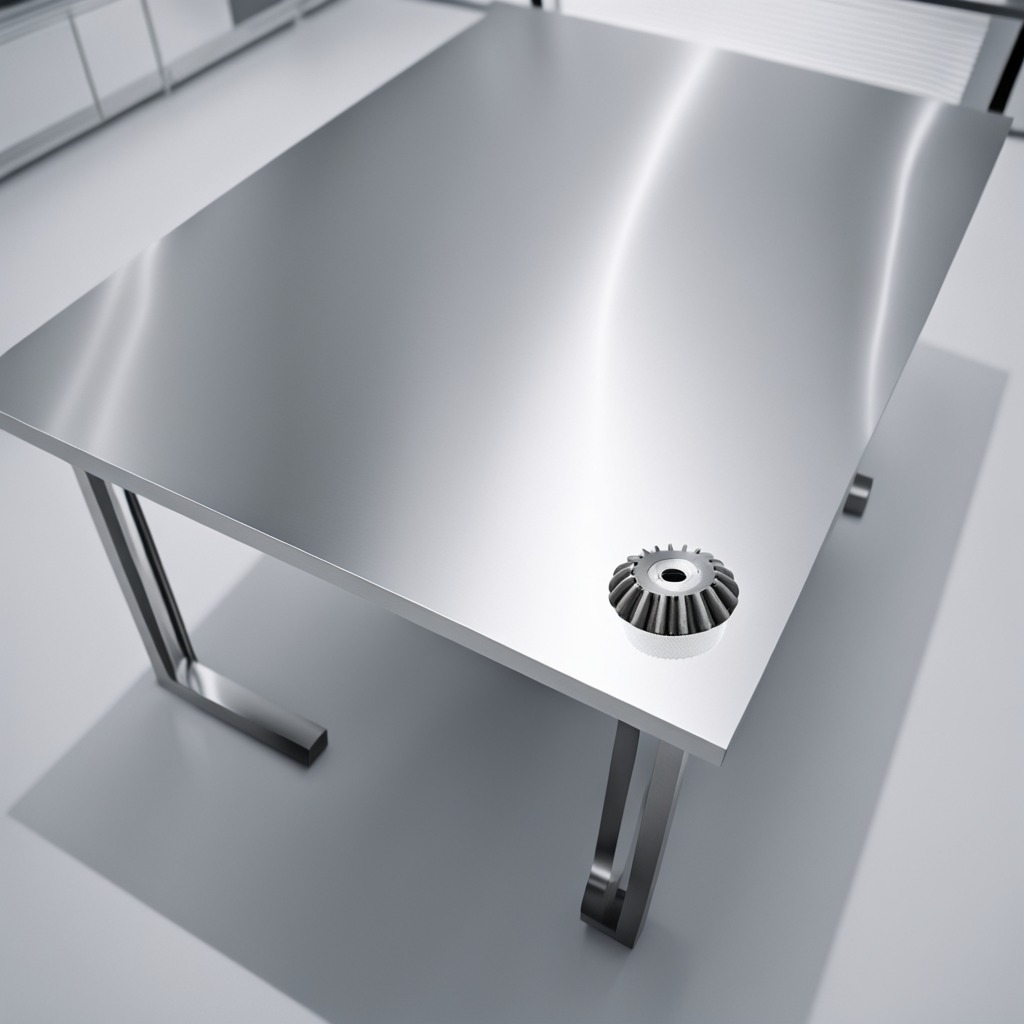
A steel gear with teeth is lying on the stainless steel table in a high-end prototyping lab.